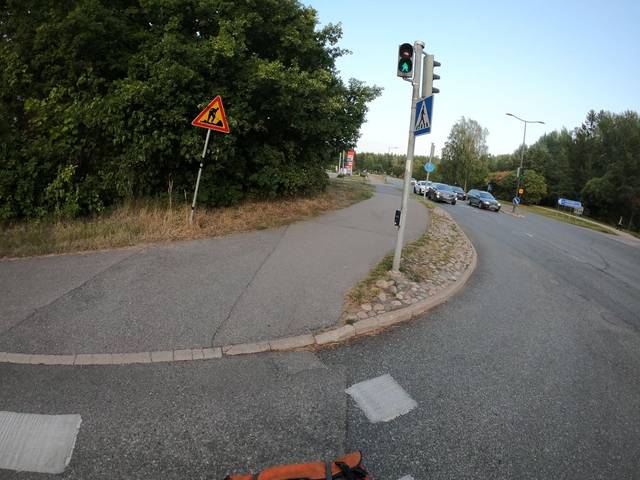
Region: Finland
Coordinates: 60.21, 24.733